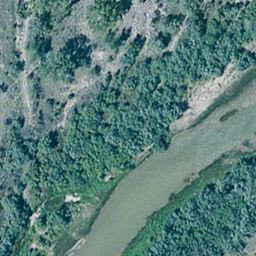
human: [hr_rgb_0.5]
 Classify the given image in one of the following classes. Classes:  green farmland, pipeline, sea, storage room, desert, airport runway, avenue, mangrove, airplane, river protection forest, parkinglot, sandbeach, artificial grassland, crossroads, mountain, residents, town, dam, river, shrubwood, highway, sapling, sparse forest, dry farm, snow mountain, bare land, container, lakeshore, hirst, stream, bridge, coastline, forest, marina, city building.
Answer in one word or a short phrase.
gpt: river